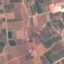
Label: PermanentCrop